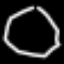
Label: octagon